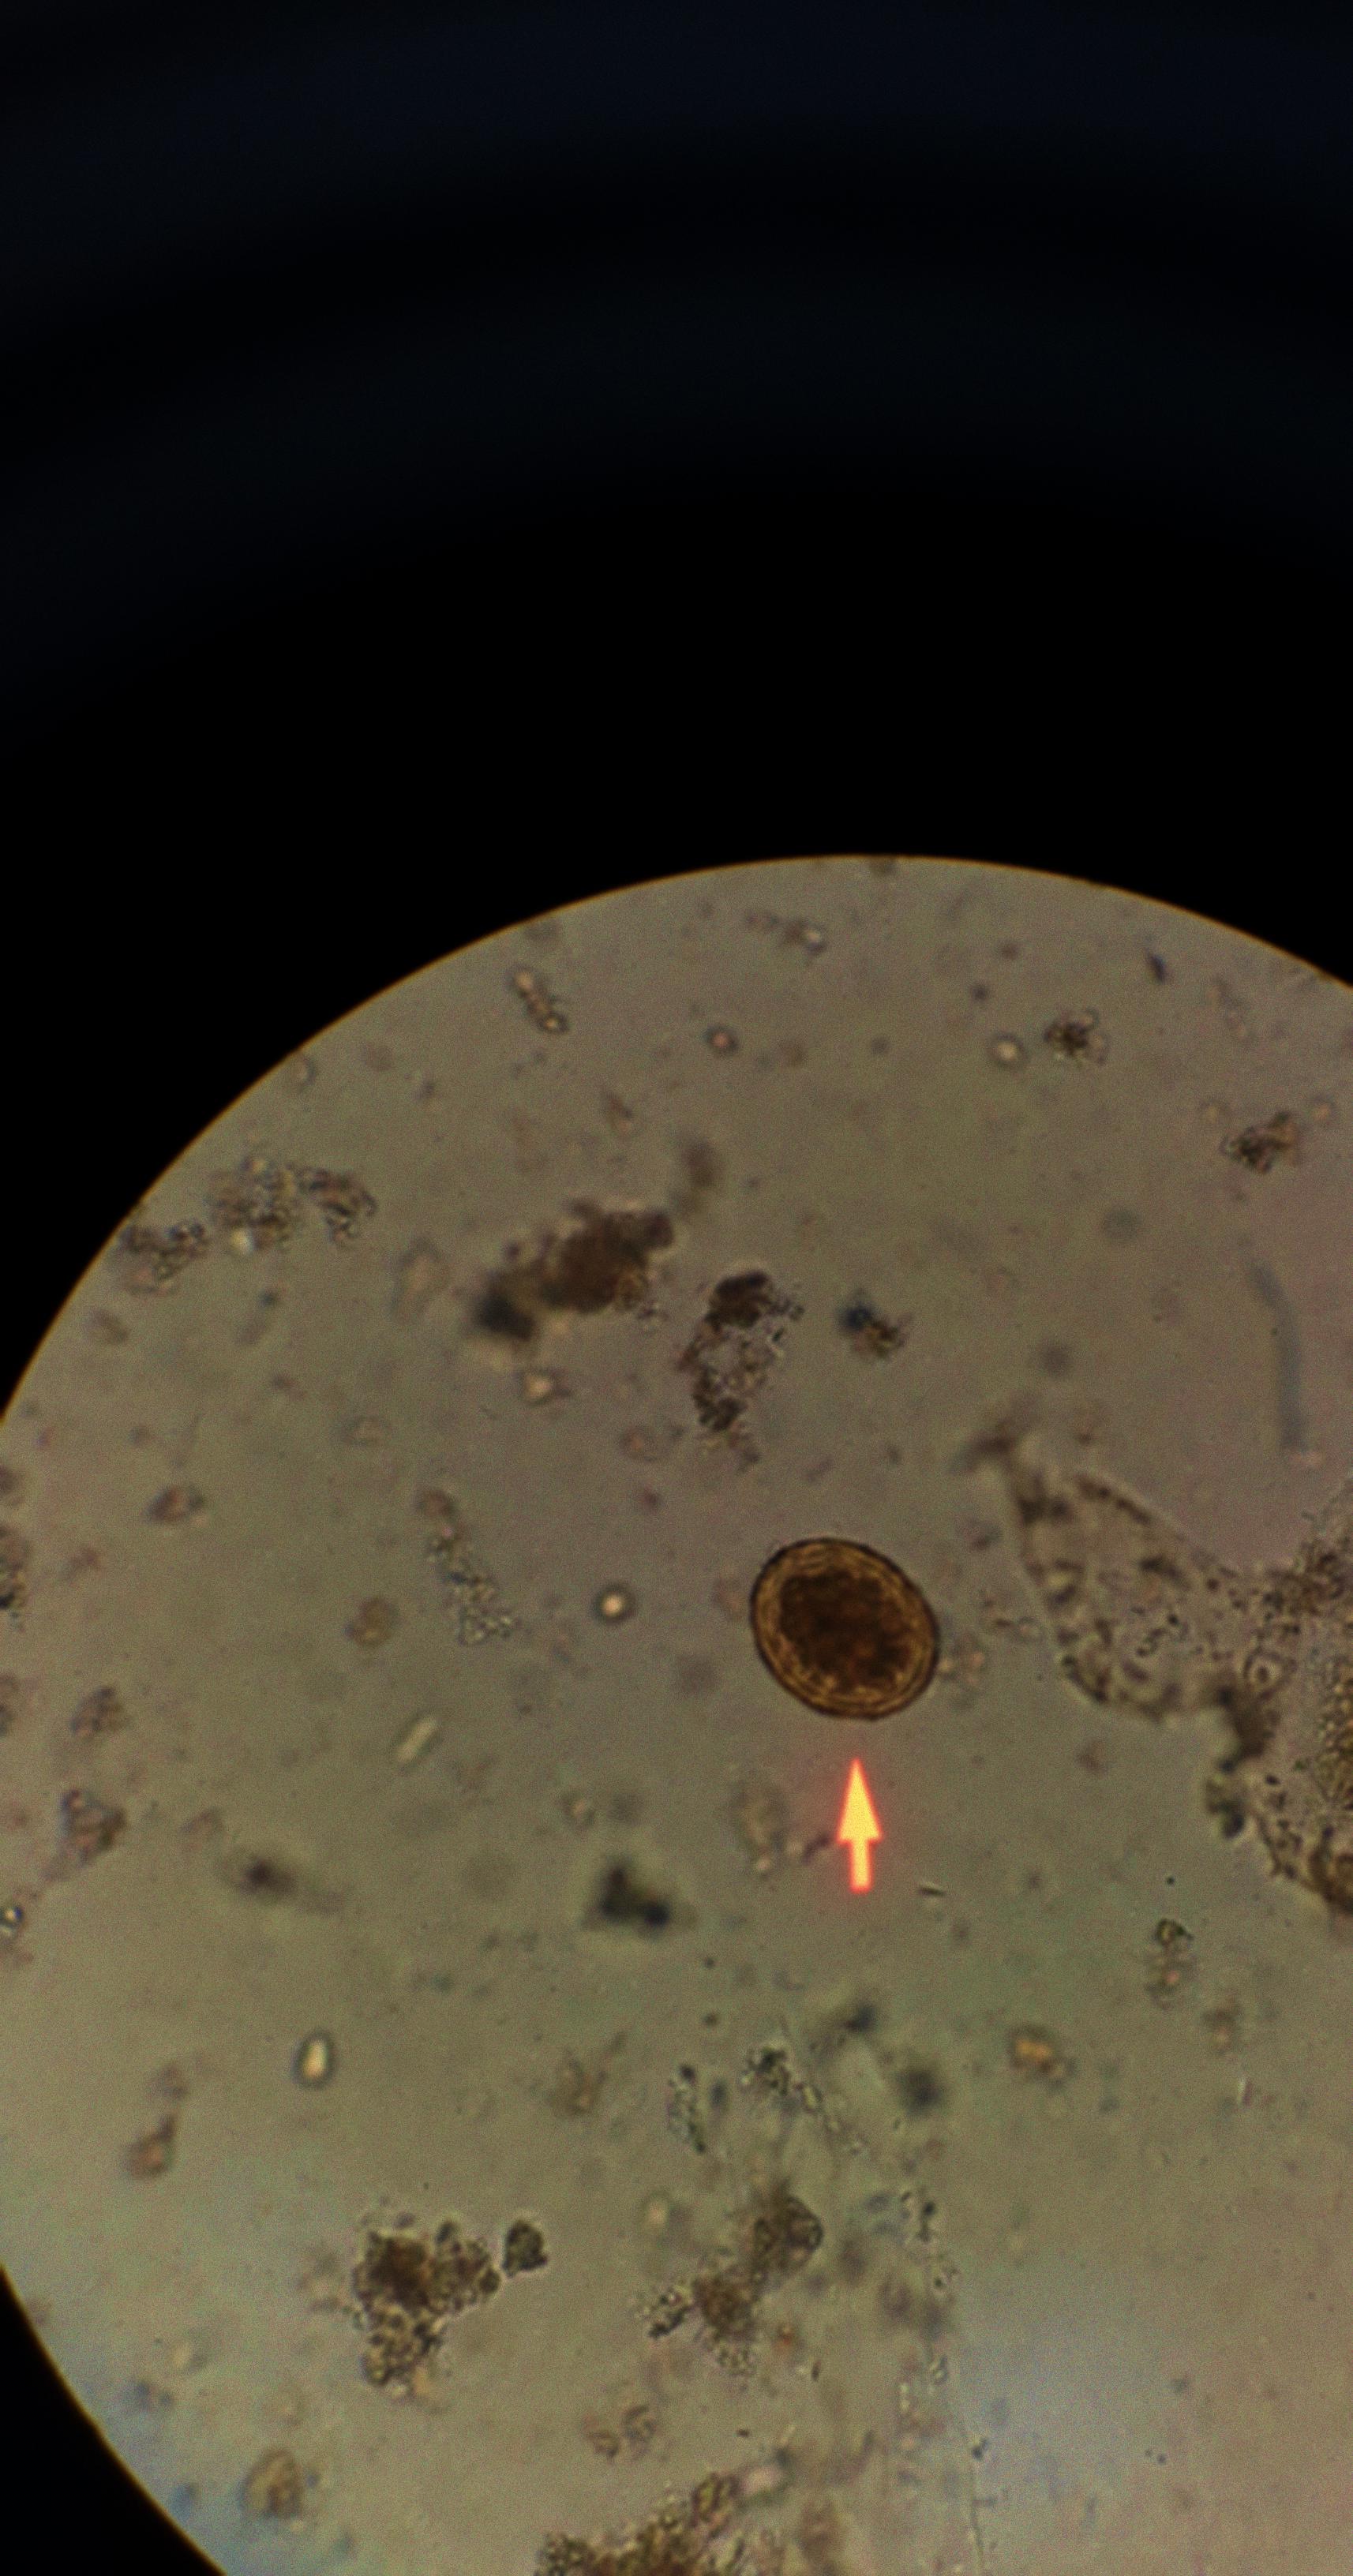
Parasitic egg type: Ascaris lumbricoides